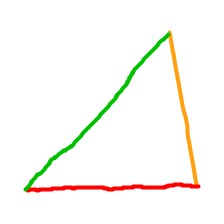
Shape: triangle